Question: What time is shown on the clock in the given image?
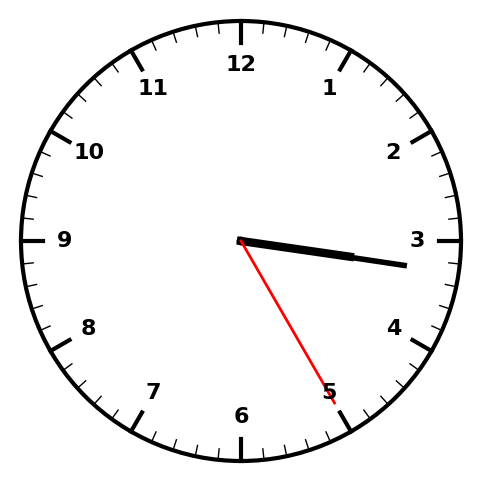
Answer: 03:16:25